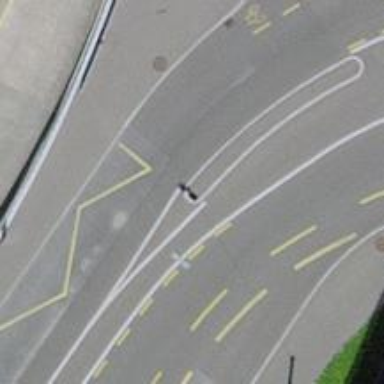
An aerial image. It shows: Primary road with asphalt surface. There is separate sidewalk.